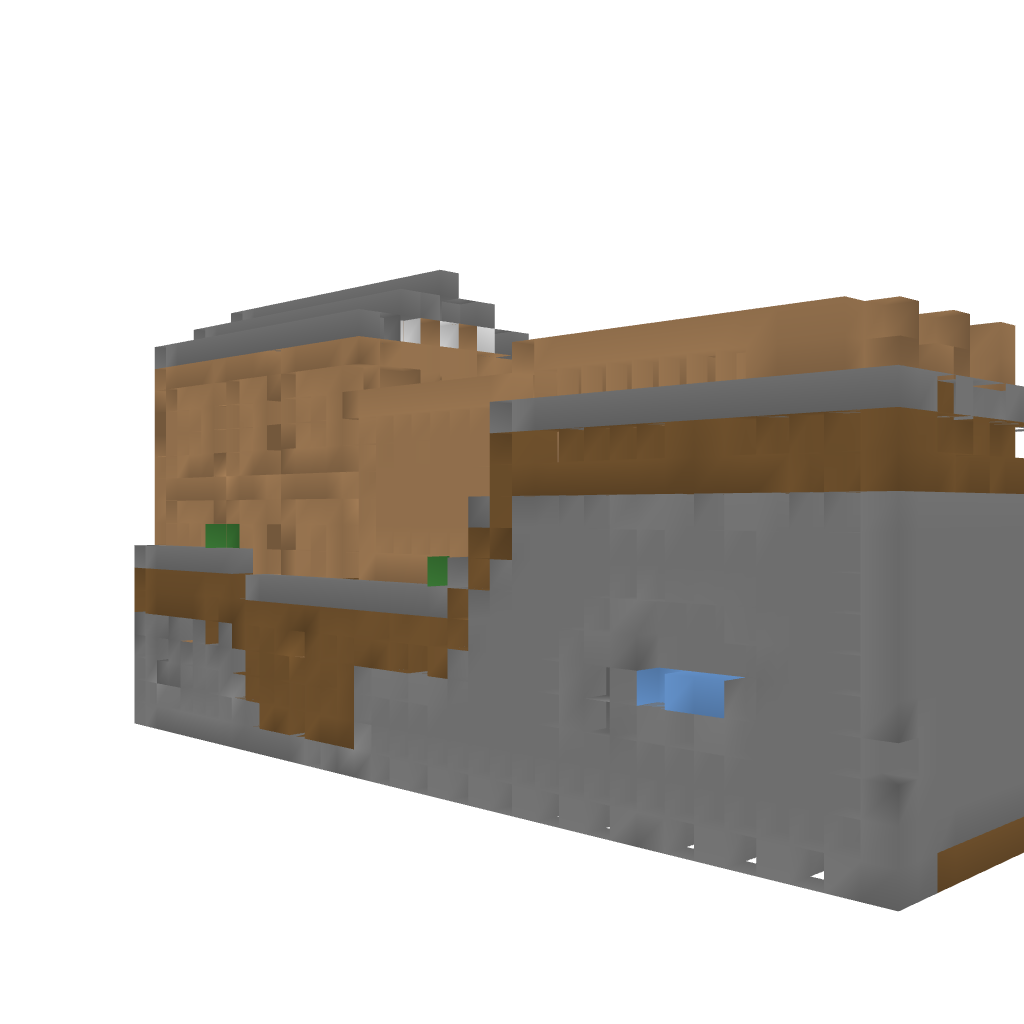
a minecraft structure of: a block of earth with small house but more earth